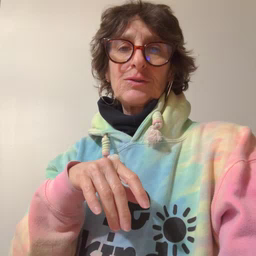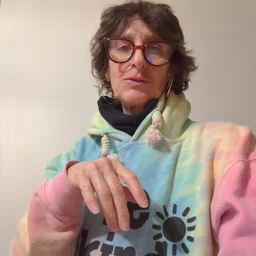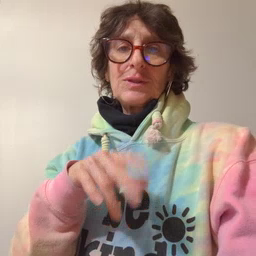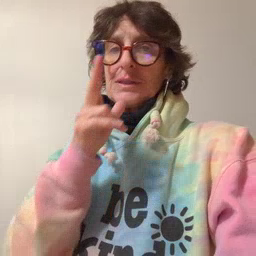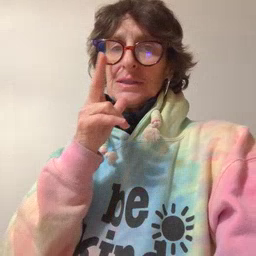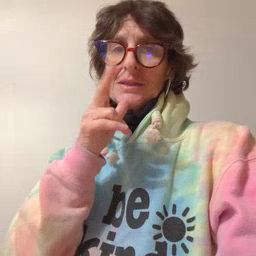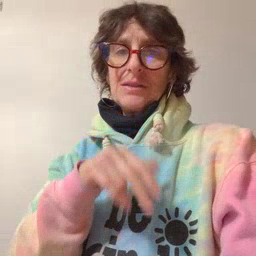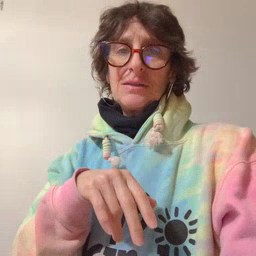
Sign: hen